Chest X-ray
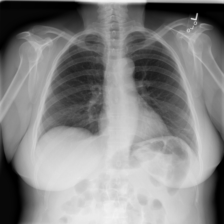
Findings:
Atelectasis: negative
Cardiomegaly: negative
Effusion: negative
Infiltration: negative
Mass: negative
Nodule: negative
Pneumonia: negative
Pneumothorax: negative
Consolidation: negative
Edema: negative
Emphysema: negative
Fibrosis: negative
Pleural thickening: negative
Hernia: negative